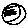
Label: moon